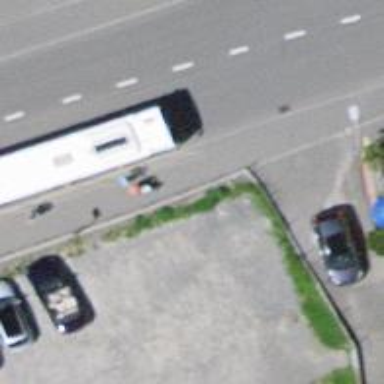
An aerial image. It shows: Platform for public transport. The platform is located by the road.